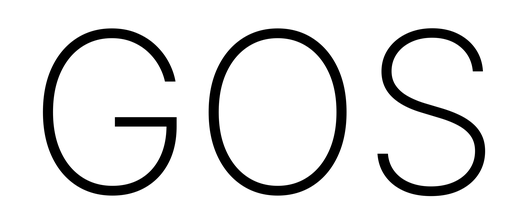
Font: Inter_ExtraLight